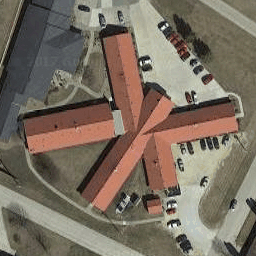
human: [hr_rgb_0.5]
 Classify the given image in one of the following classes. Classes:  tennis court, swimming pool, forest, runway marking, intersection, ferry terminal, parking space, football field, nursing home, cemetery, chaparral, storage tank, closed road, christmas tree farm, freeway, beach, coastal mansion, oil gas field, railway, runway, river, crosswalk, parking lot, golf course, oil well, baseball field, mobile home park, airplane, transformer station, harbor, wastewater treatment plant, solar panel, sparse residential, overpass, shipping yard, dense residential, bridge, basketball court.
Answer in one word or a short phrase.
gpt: nursing home